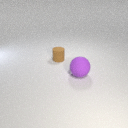
small brown rubber cylinder behind large purple rubber sphere